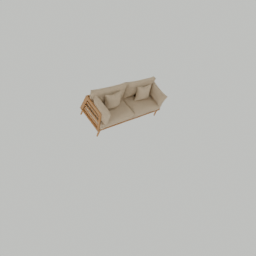
Label: furniture